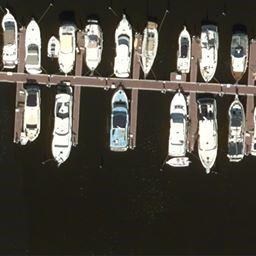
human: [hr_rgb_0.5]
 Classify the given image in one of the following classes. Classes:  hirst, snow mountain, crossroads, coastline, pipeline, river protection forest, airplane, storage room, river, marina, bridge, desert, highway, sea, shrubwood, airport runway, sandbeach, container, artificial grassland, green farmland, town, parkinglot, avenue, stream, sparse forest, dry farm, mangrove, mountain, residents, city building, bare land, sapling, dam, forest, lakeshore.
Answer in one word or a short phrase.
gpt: marina